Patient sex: M
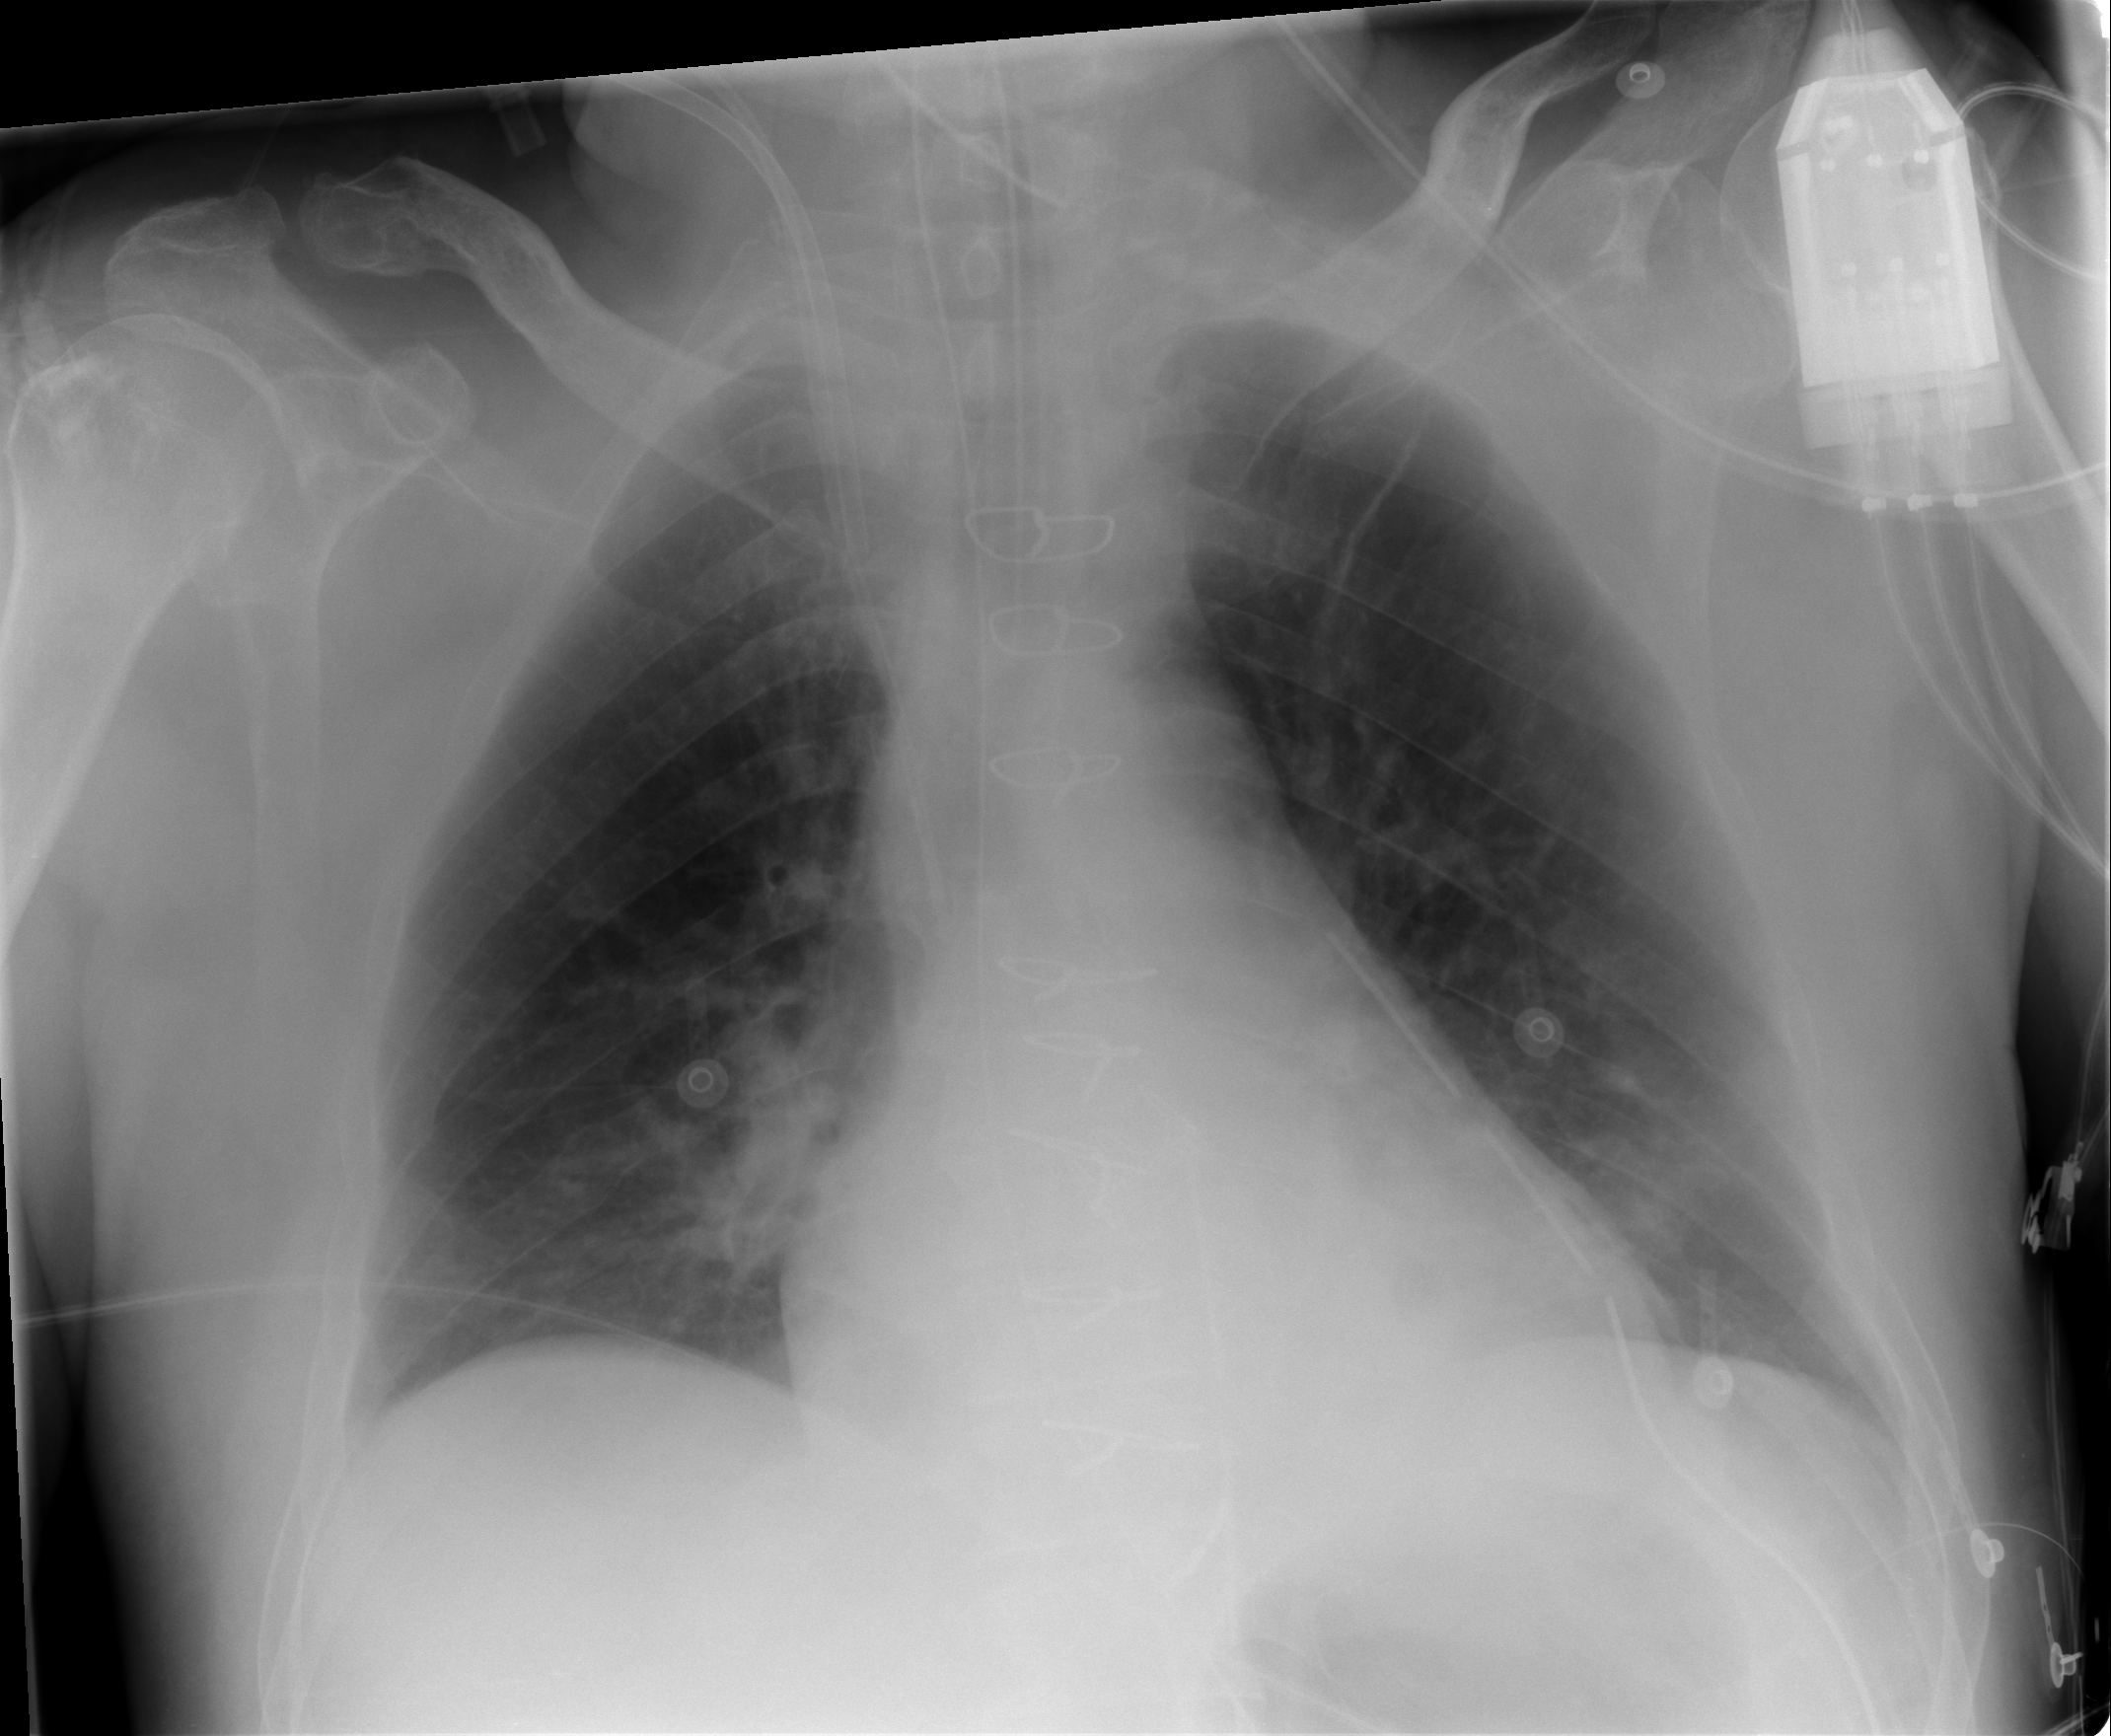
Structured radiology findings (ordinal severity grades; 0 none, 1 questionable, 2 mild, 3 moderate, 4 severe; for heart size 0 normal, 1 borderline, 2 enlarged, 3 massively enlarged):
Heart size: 2
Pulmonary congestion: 0
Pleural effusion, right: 0
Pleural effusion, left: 0
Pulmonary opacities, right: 0
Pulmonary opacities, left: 0
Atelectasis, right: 2
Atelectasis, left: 2